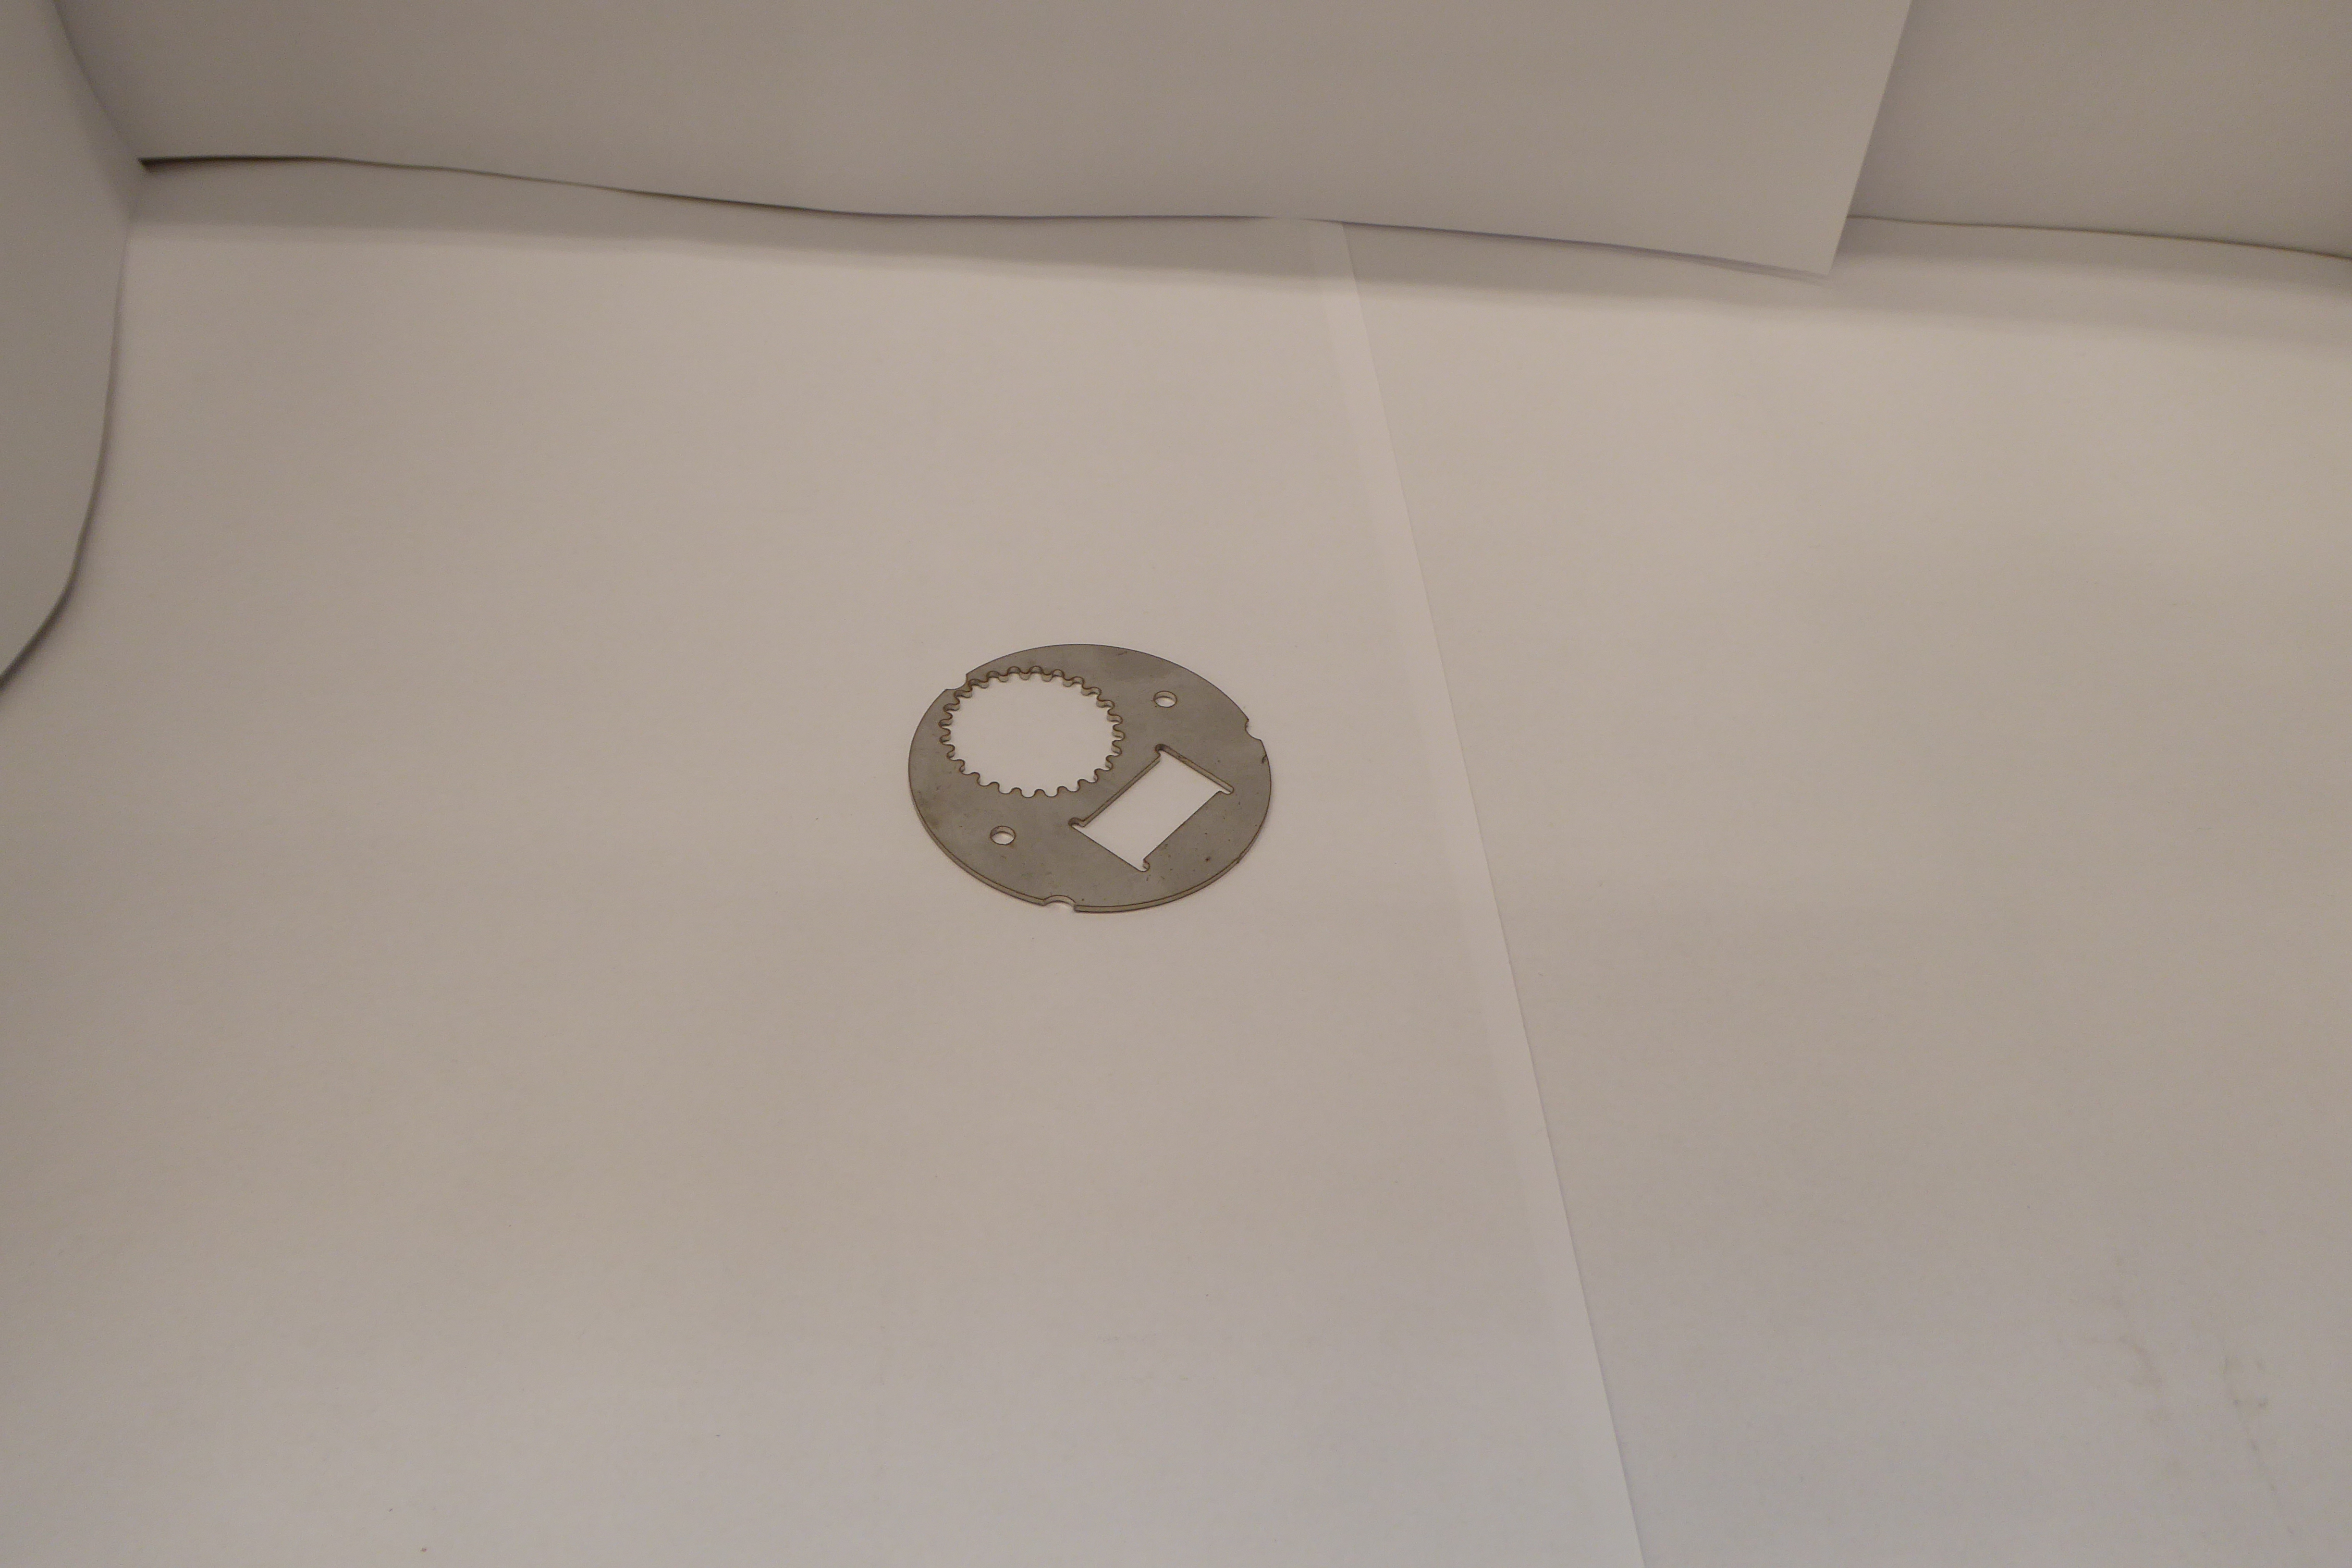
Label: Bottle Opener - Inlay